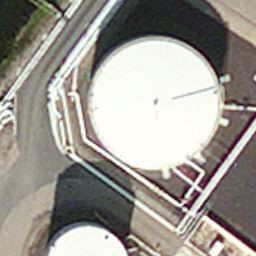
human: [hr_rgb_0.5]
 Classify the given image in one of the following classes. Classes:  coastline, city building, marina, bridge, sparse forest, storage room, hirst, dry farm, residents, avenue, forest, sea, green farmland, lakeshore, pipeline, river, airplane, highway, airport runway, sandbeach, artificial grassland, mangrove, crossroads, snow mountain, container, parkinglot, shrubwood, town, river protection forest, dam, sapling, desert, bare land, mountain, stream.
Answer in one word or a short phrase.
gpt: storage room